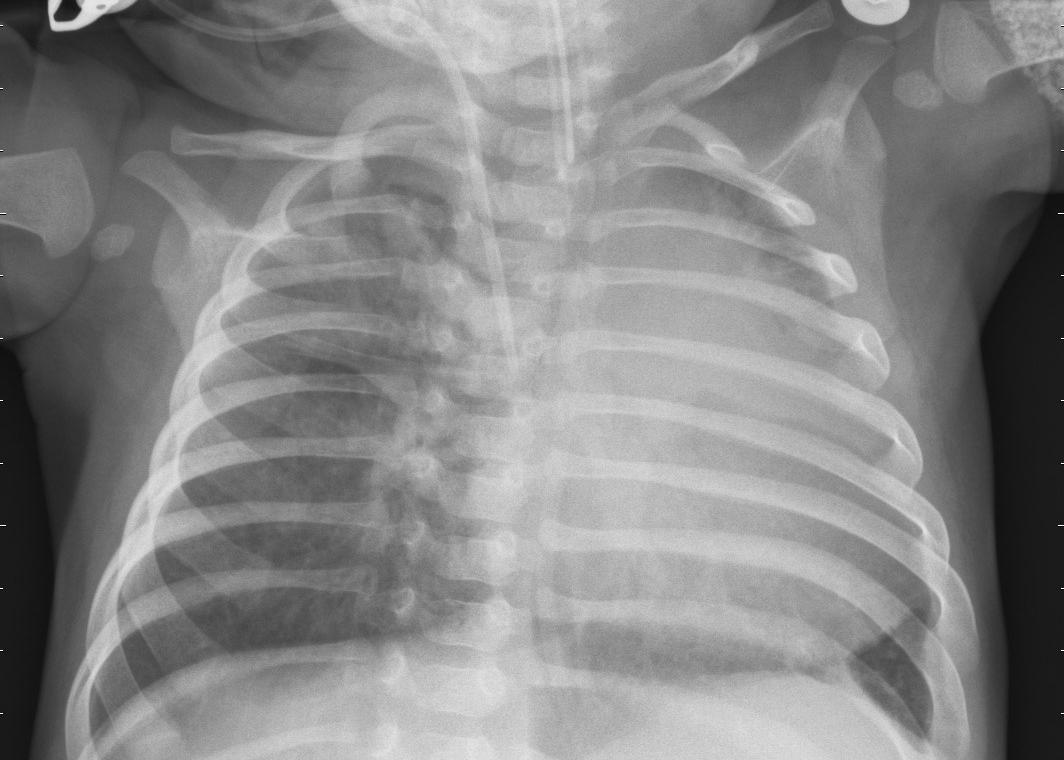
Diagnosis: PNEUMONIA